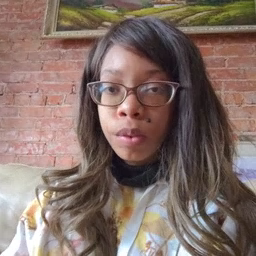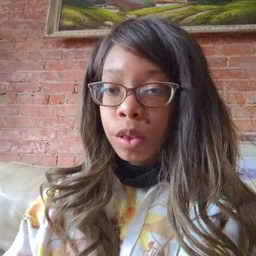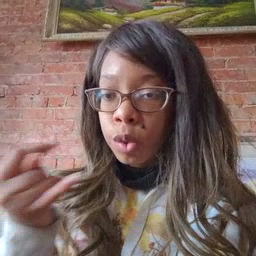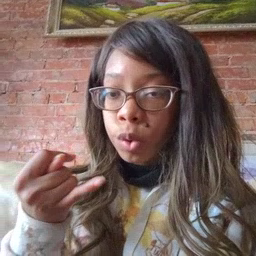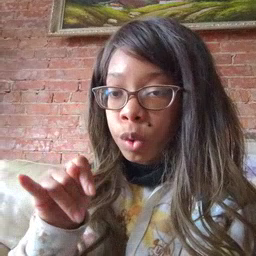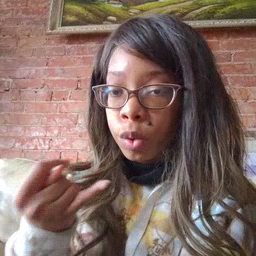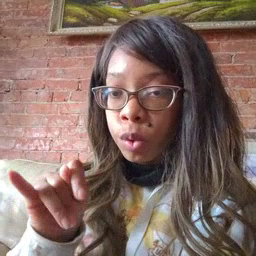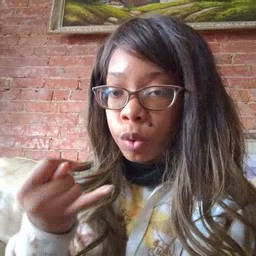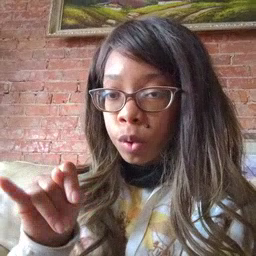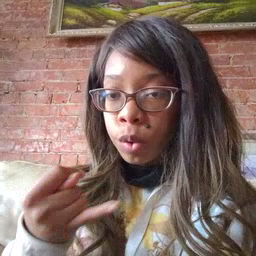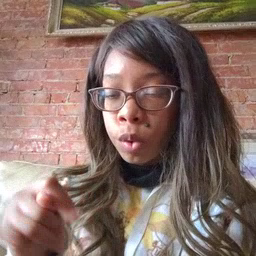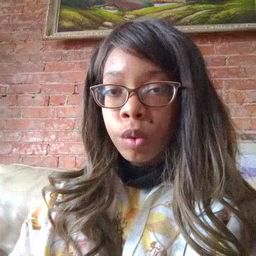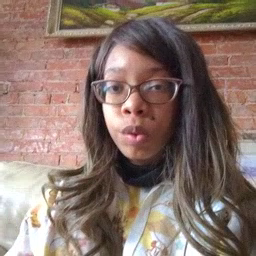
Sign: toy